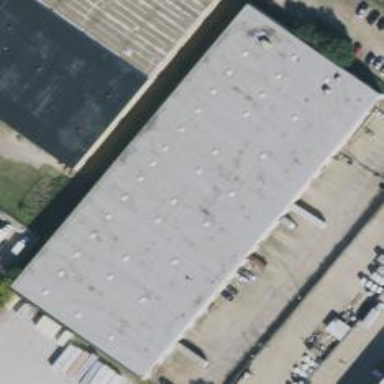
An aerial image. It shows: Commercial building.